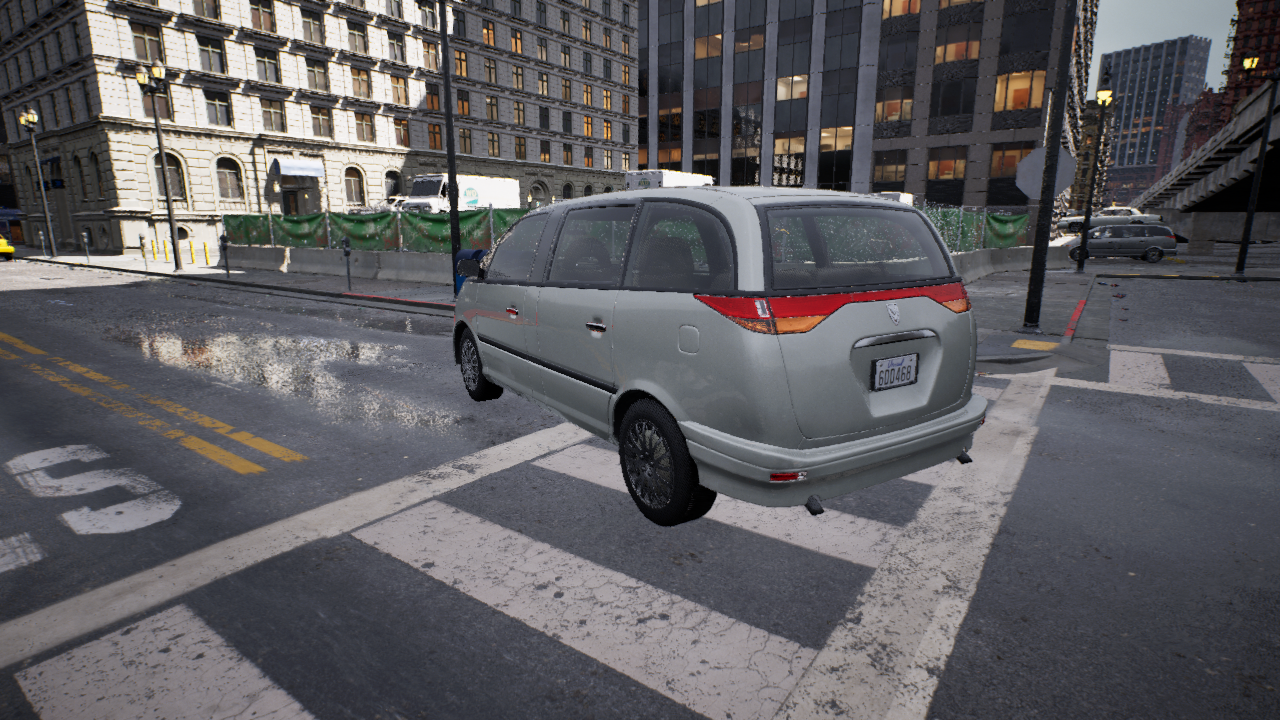
Venue: intersection
Lighting: clear day
Vehicle rig: minivan